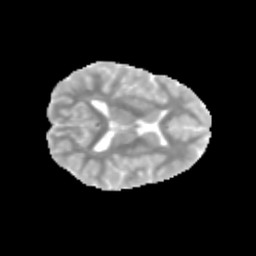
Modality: MD
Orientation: axial
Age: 11
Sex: female
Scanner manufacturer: siemens
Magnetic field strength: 3 T
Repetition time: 3.8 s
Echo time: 0.07 s